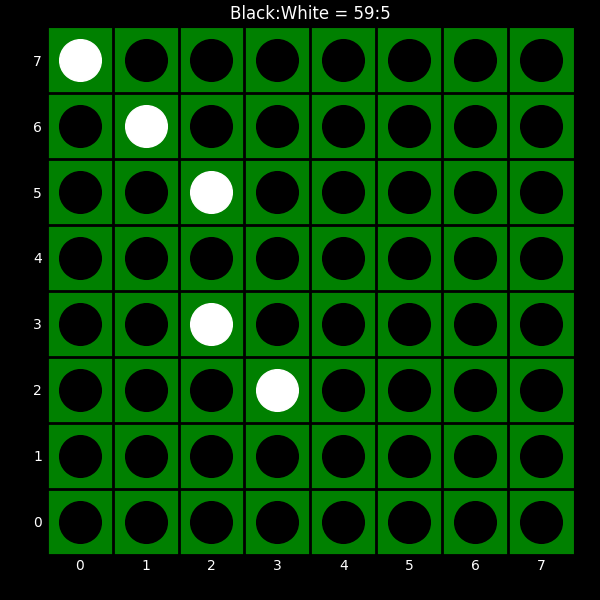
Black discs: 59
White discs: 5